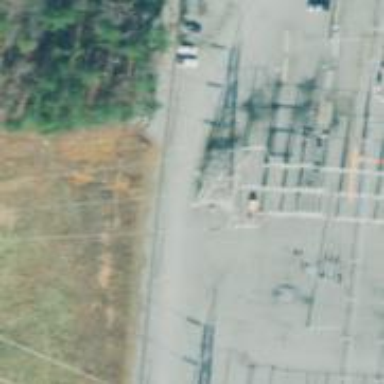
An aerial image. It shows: Lattice structure tower used for power transmission.